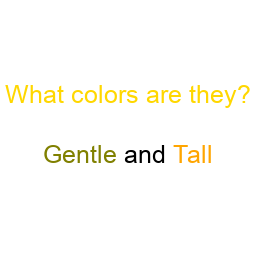
Color: olive, orange
Background color: white
Question text color: gold